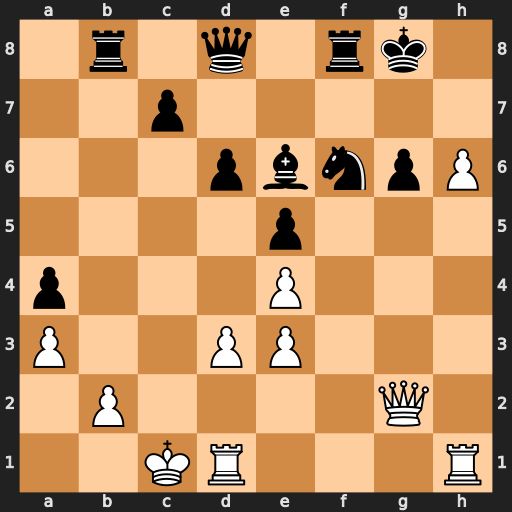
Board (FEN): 1r1q1rk1/2p5/3pbnpP/4p3/p3P3/P2PP3/1P4Q1/2KR3R
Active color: w
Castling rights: -
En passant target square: -
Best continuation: Qxg6+ Kh8 Qg7#